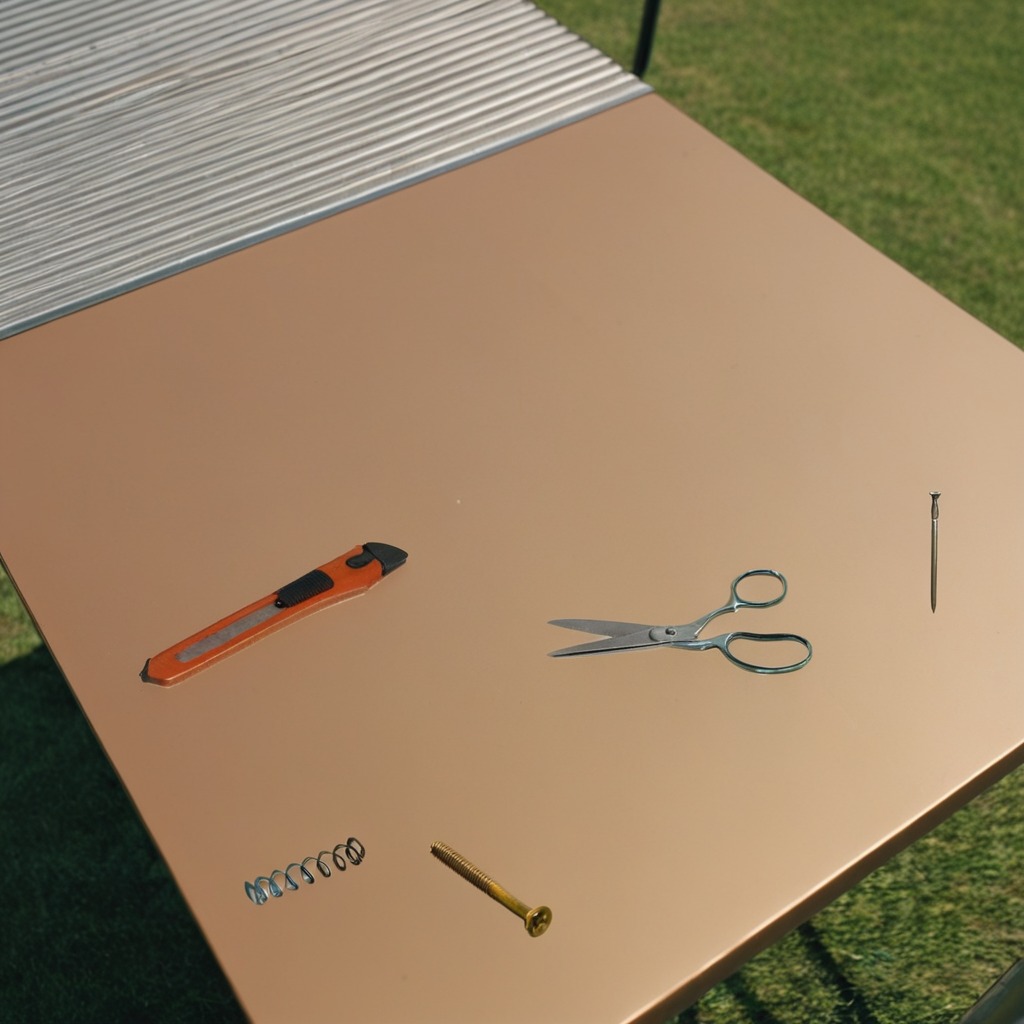
A utility knife, a metal machine screw, an iron nail, a coiled metal spring, and a pair of scissors are lying on the textured surface.